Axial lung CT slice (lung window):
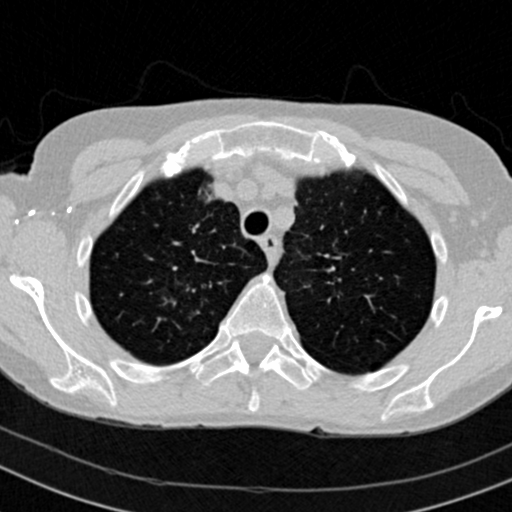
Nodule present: no